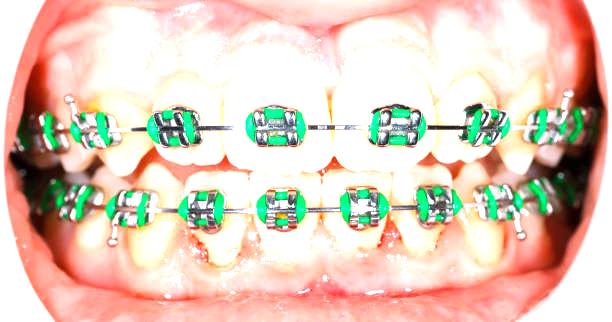
Condition: Gingivitis